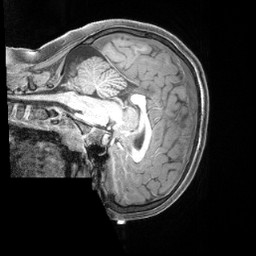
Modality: T1w
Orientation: sagittal
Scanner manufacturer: siemens
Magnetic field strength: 3 T
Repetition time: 2.4 s
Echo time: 0.00224 s